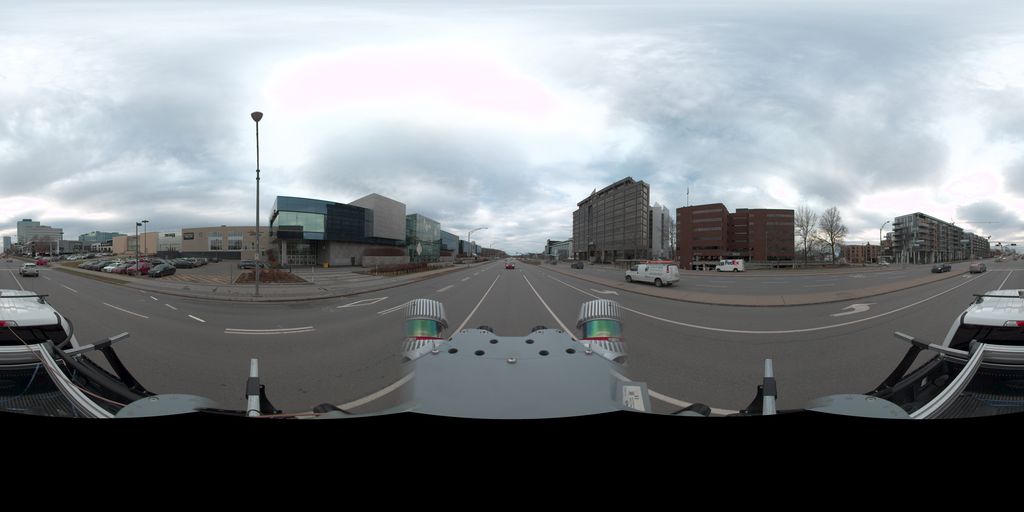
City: quebec_city